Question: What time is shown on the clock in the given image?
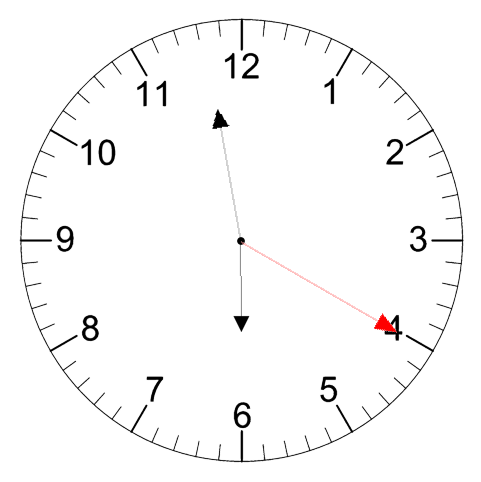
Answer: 05:58:20